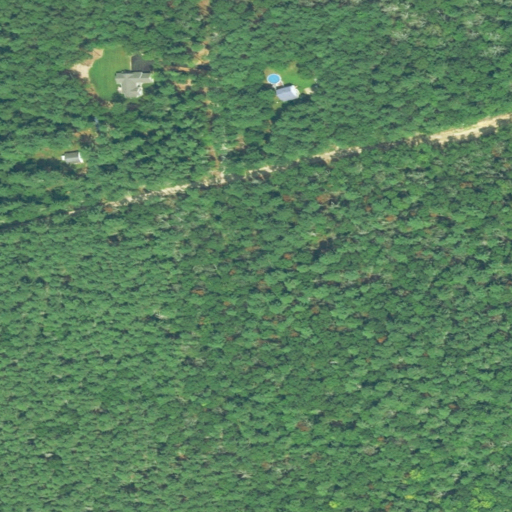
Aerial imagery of mountain in Rhode Island named Kenyon Hill containing mixed forest, evergreen forest, open development, and low intensity development